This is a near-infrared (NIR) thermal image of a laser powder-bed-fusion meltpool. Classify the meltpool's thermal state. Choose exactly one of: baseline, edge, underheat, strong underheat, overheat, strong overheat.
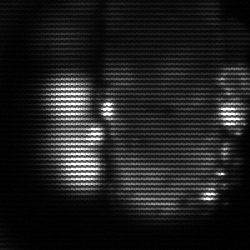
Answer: strong underheat